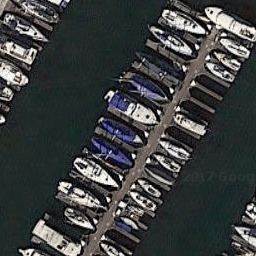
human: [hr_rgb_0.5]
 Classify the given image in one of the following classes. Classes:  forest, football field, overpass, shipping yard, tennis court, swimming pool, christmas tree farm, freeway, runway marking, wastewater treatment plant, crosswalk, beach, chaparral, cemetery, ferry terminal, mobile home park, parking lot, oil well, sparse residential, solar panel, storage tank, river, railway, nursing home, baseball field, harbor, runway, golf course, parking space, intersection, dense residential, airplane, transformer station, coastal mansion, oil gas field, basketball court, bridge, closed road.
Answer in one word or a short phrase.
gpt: harbor